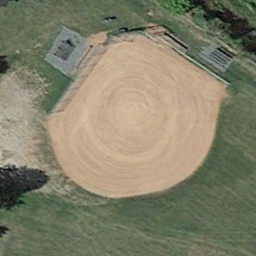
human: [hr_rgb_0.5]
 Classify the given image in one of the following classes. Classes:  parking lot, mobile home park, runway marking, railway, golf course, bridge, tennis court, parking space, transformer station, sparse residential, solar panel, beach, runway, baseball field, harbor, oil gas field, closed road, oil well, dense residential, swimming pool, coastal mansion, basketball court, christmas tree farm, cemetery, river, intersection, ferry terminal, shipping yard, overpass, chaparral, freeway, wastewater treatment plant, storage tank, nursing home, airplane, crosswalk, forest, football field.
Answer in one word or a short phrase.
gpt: baseball field